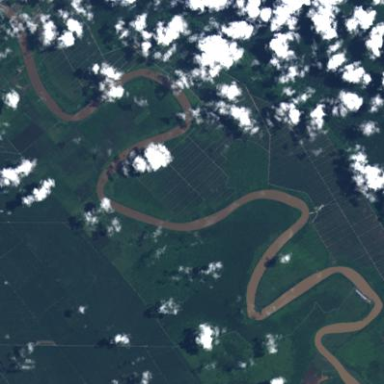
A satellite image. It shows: River flowing through the landscape.